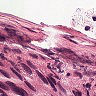
Metastatic tissue present: yes